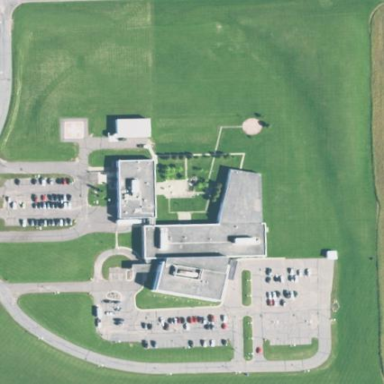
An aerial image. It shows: Healthcare facility identified as hospital.